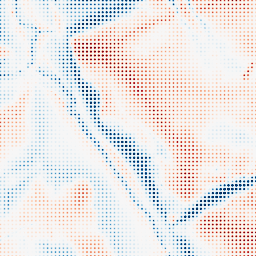
Category: trend_removal
Decomposition family: local_polynomial
Decomposition parameters: window_size: 51
degree: 2
Upsampling method: sinc_blackman
Upsampling parameters: scale: 8
kernel_size: 4
Upsampling scale: 8